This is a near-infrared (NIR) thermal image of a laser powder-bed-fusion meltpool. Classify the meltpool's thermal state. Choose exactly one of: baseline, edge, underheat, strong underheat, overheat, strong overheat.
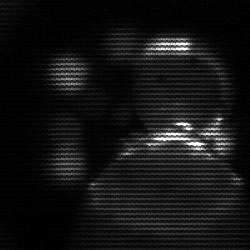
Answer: edge